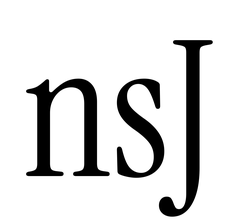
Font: InstrumentSerif-Regular